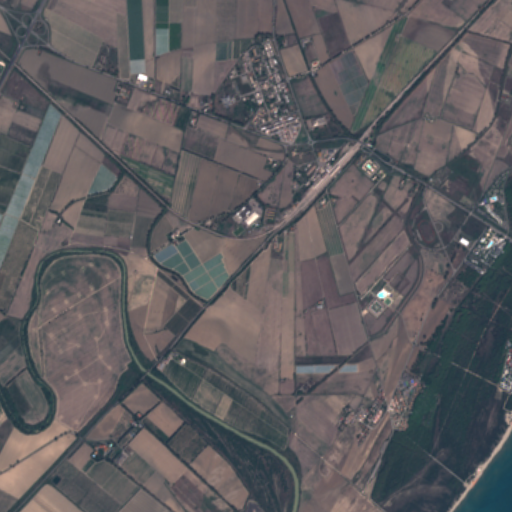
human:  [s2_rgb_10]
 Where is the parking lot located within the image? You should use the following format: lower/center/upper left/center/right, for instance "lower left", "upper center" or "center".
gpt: The parking lot is located in the upper center of the image.
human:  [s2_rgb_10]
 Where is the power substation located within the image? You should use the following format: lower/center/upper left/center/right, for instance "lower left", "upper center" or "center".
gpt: The power substation is located in the upper center of the image.
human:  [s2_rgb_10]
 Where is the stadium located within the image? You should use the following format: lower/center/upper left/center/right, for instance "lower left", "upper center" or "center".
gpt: The stadium is located in the center right of the image.
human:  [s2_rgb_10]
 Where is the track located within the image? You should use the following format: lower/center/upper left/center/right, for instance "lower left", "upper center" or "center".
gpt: The track is located in the center right of the image.
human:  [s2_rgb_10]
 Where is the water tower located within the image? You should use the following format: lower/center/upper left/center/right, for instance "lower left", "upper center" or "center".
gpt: The water tower is located in the upper center of the image.
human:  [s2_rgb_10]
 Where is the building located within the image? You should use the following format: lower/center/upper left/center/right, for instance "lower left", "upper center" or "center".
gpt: There is no building in the image.